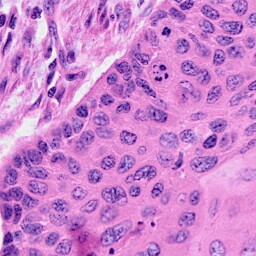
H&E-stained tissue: Cervix